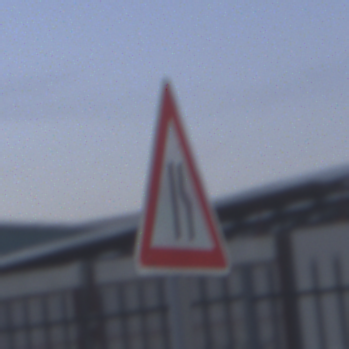
Verkehrszeichen: EinseitigVerengteFahrbahnRechts
Umgebung: Outdoor, Suburban
Tageszeit: SunriseSunset
Wetter: PartlyCloudy
Licht: Natural
Jahreszeit: NotSpecified
Kontrast: LowContrast